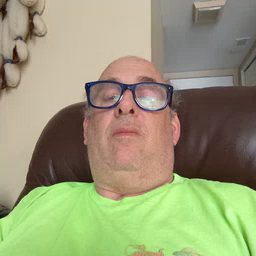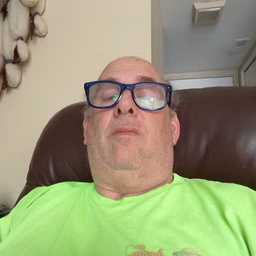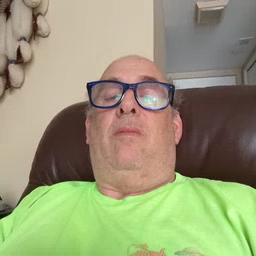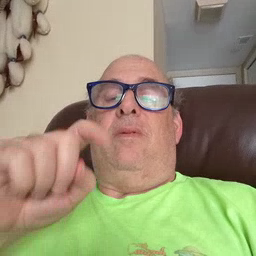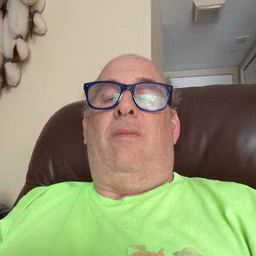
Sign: time